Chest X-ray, PA view. Patient: 39 years old, sex F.
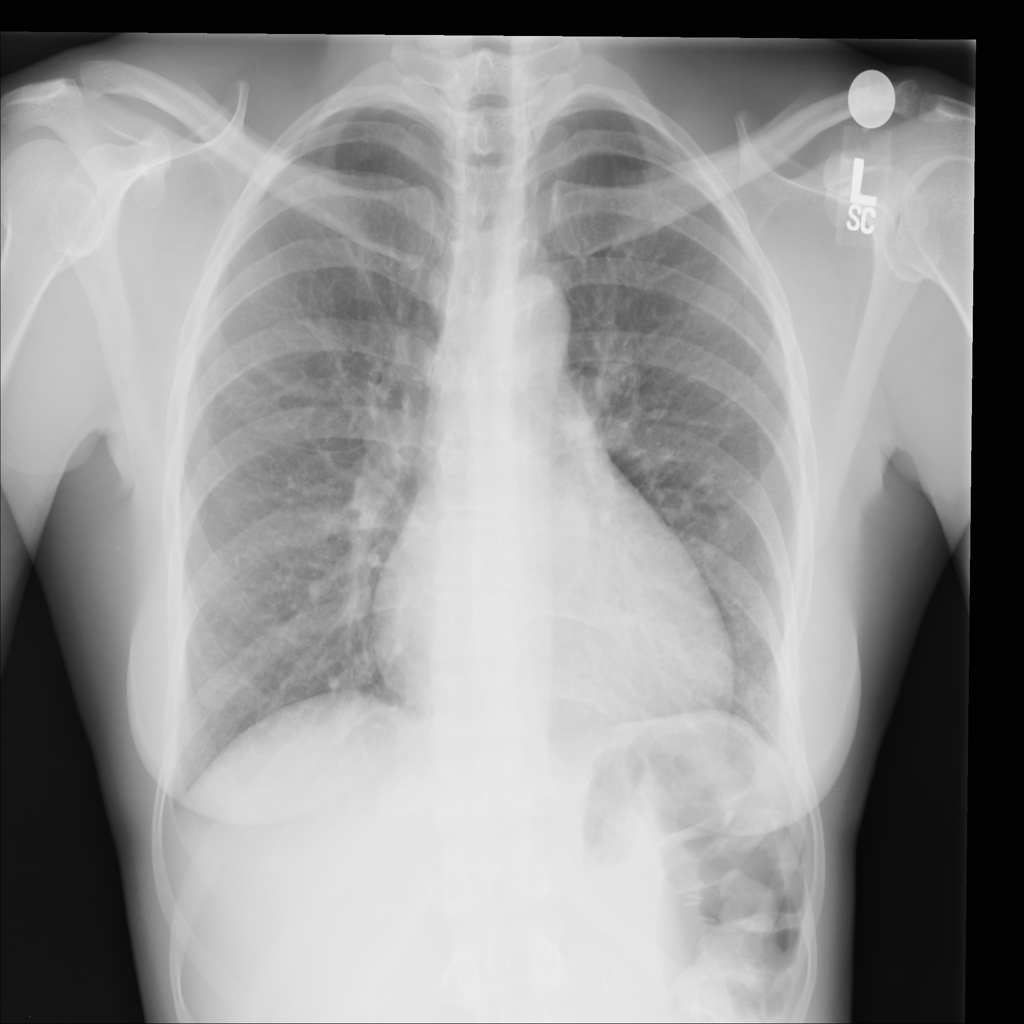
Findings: No Finding